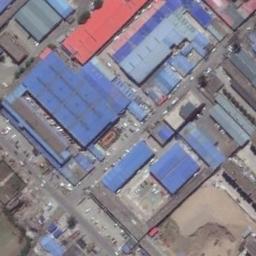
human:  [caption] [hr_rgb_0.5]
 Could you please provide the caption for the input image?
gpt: Large powdery material yard with factories, Roads and open air in an industrial area .

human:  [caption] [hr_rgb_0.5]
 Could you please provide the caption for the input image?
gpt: The industrial area has some blue workshops of different sizes and a red workshop .

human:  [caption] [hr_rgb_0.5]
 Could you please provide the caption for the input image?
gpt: There are houses in the industrial area in different colors .

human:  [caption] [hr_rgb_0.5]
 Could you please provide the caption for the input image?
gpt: Many houses of different shapes are in the industrial area .

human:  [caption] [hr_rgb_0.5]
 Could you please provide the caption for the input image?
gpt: There are some blue buildings and empty land on the industrial area .